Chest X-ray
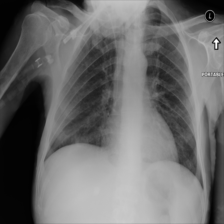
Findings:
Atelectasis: negative
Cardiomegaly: negative
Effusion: negative
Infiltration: negative
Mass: negative
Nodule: negative
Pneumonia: negative
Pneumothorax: negative
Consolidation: negative
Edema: negative
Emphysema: negative
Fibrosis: negative
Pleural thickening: positive
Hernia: negative